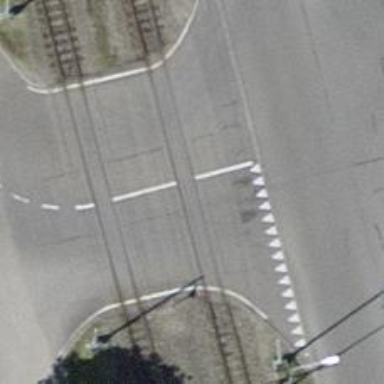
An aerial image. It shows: Railway level crossing.